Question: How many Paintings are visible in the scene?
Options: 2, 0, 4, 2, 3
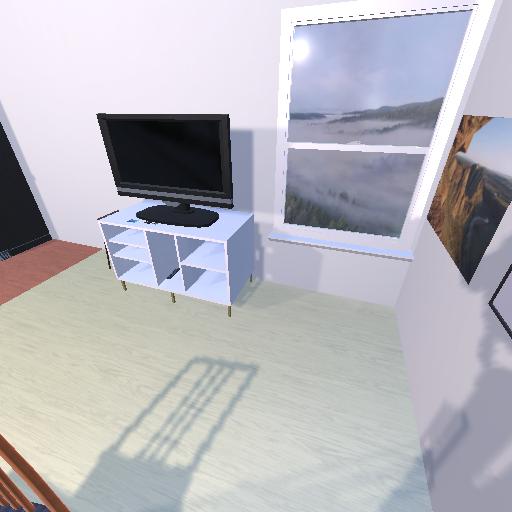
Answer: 2